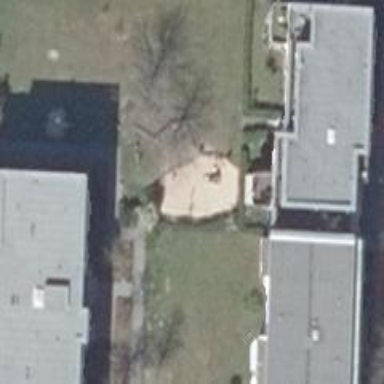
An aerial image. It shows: Playground with swings.